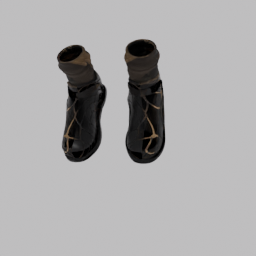
Label: people